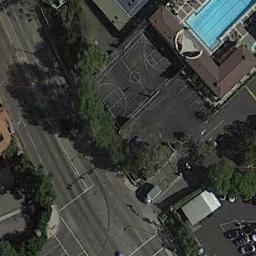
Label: basketball_court